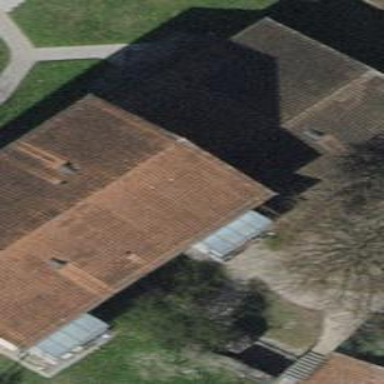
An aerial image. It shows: Kindergarten building.